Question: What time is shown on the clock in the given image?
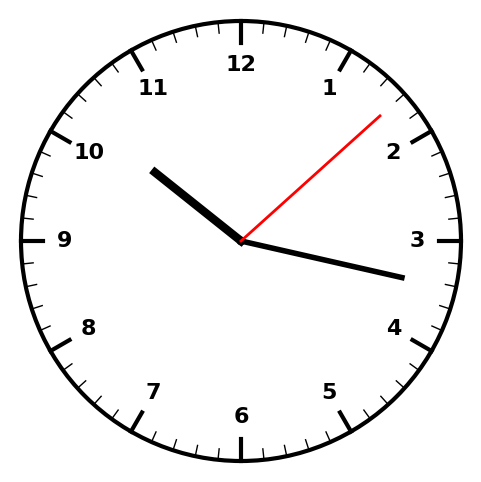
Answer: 10:17:08